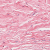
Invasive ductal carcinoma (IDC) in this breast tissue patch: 0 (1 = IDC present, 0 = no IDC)